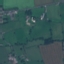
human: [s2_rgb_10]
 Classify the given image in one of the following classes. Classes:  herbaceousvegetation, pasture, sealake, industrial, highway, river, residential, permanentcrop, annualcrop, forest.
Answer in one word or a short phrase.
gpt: Pasture